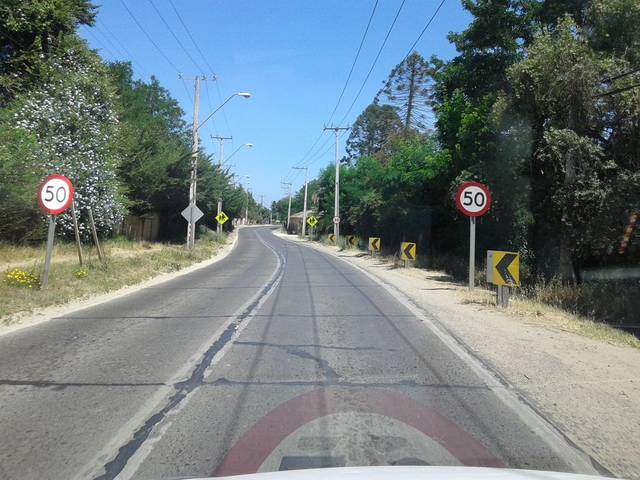
Region: Chile
Coordinates: -32.994, -71.243